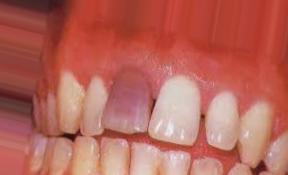
Condition: Tooth Discoloration